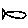
Label: fish